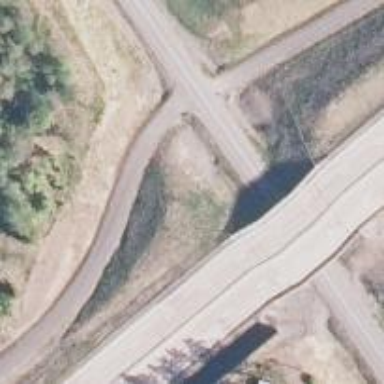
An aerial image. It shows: Asphalt cycleway.